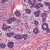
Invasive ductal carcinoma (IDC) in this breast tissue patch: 0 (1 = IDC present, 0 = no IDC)